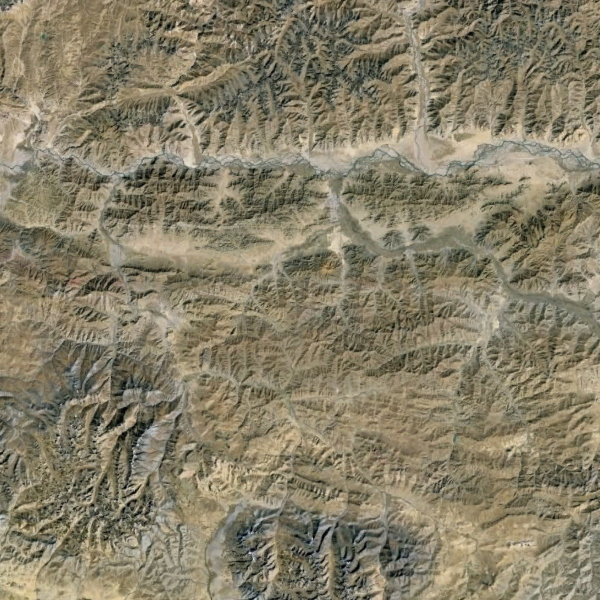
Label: Mountain